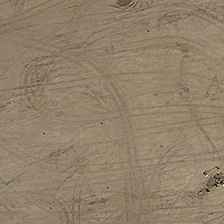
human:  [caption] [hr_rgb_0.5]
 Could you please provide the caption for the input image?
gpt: many signs are in a piece of khaki bareland .

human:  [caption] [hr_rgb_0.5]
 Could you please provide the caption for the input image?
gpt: many signs are in a piece of khaki bareland .

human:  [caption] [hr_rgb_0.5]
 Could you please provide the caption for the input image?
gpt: many signs are in a piece of khaki bareland .

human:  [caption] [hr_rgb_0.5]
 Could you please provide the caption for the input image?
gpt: many signs are in a piece of khaki bareland .

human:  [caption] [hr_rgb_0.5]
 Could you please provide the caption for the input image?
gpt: many signs are in a piece of khaki bareland .